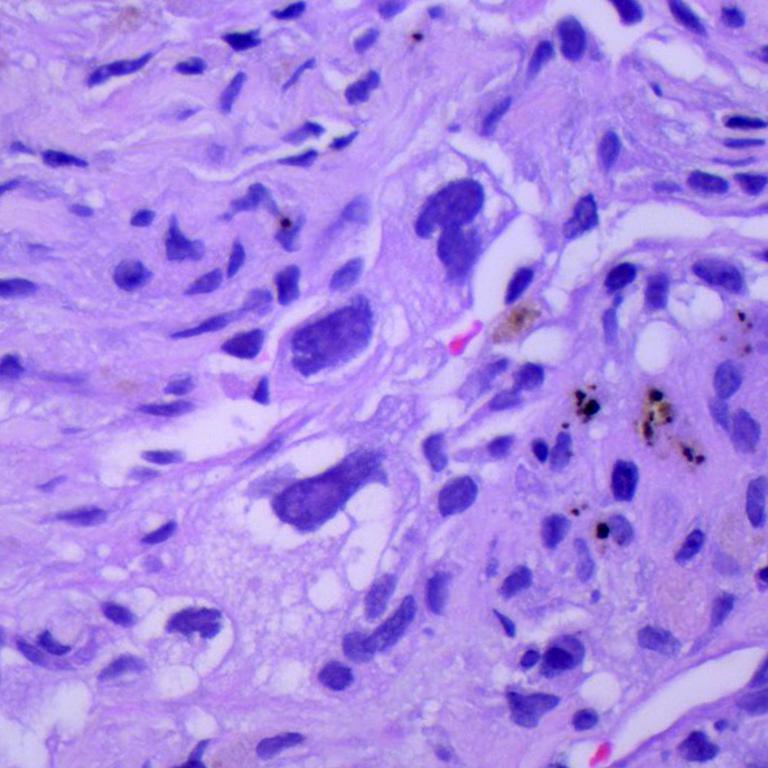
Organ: lung
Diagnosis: adenocarcinomas